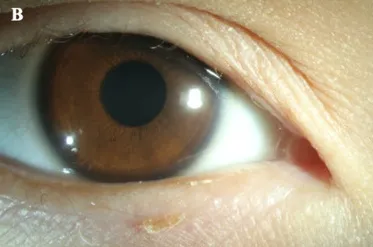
The patient after surgery (A-B) The ocular appearance after surgery.
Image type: medical_photograph (other_medical_photograph)